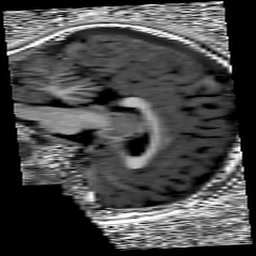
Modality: UNIT1
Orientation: sagittal
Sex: female
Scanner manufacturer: siemens
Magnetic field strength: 3 T
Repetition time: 5 s
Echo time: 0.00355 s